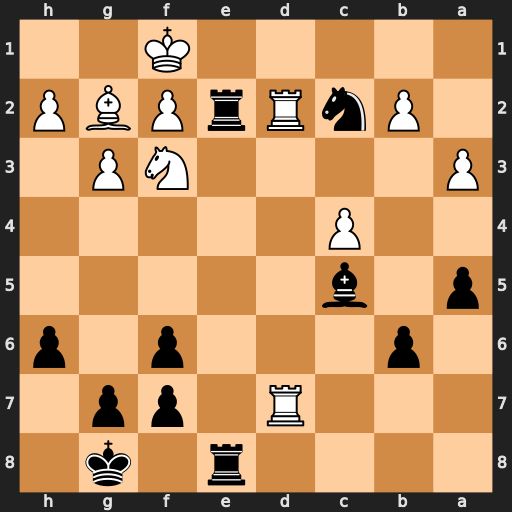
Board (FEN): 4r1k1/3R1pp1/1p3p1p/p1b5/2P5/P4NP1/1PnRrPBP/5K2
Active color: b
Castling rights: -
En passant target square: -
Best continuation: Re1+ Nxe1 Rxe1#